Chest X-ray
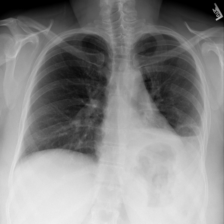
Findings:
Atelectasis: positive
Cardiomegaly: negative
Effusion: negative
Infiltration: negative
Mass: negative
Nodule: negative
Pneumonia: negative
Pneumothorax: negative
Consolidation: negative
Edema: negative
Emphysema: negative
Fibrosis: negative
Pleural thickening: negative
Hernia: negative